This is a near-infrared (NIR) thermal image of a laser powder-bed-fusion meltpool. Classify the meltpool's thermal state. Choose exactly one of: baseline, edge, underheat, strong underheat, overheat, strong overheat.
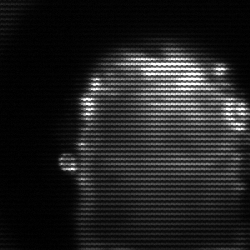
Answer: baseline